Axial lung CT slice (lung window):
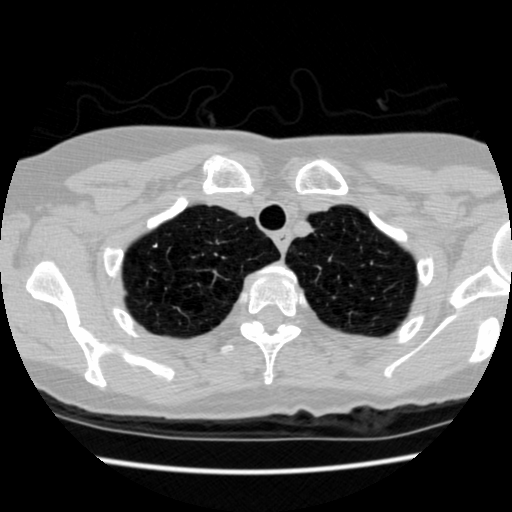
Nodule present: no